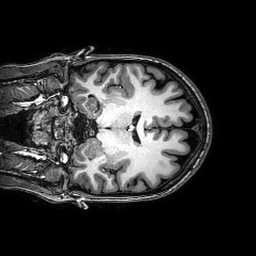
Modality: T1w
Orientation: coronal
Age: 24
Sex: female
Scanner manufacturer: philips
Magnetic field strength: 3 T
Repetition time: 0.008348 s
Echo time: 0.00384 s